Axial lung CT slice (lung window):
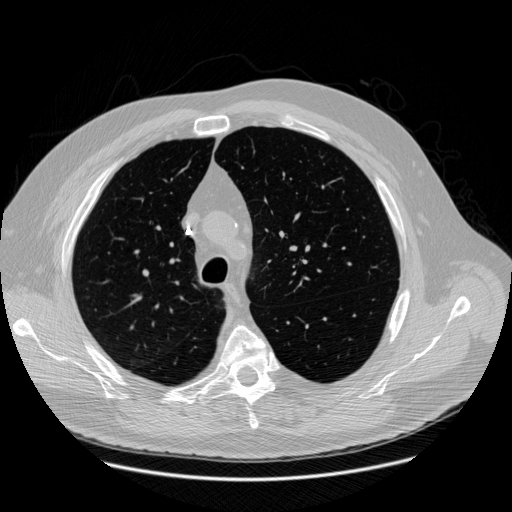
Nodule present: no